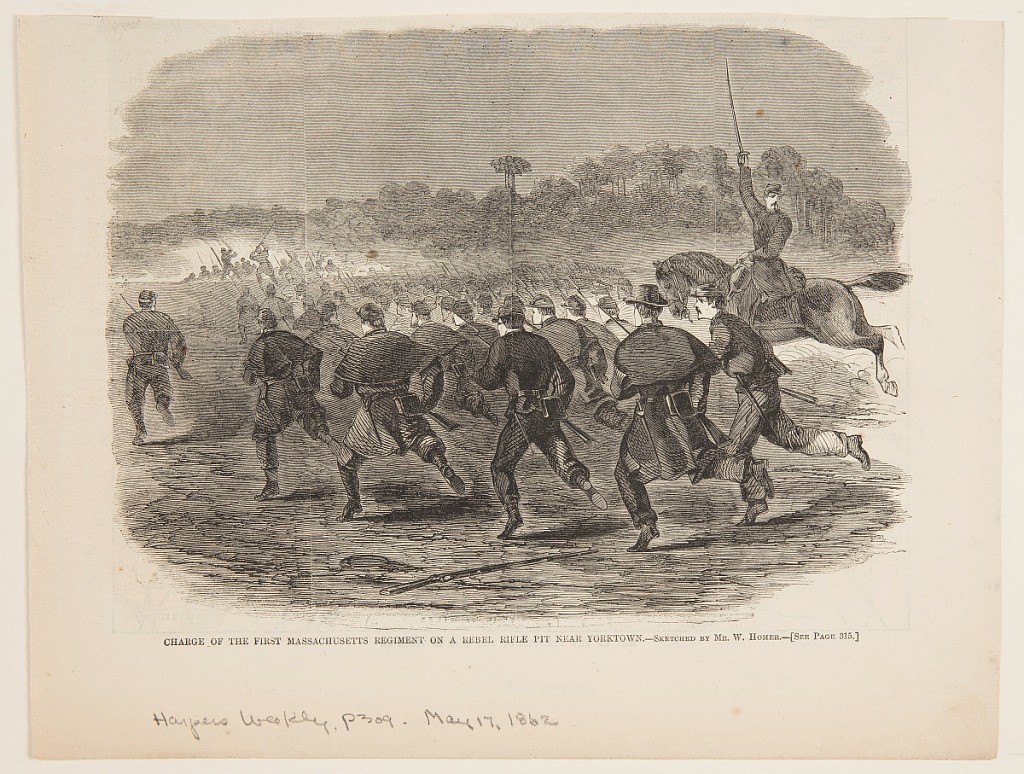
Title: Charge of the First Massachusetts Regiment on a Rebel Rifle Pit Near Yorktown
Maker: Winslow Homer, American, 1836–1910
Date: May 17, 1862
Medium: Wood engraving in black ink on paper
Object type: Print
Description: Charge of Union soldiers, seen from the rear. Lower half of the page.